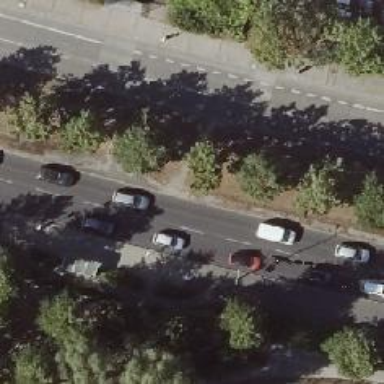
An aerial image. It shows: Beautiful avenue lined with deciduous broadleaved trees.